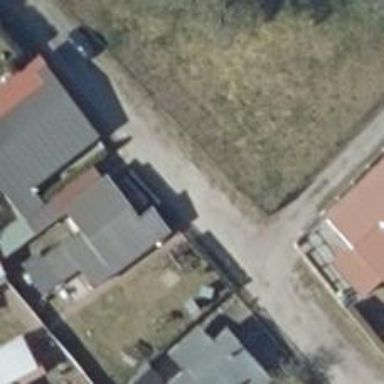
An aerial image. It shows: Residential road with earth surface.